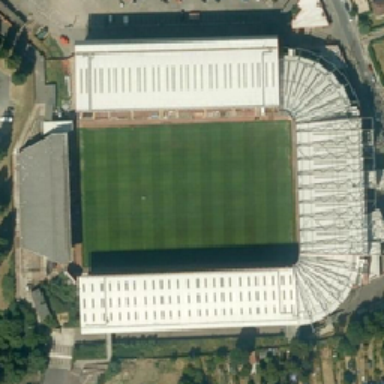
A huge white building under the sun in front of the forest .